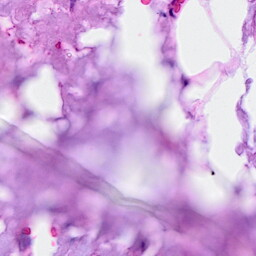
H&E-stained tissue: Breast